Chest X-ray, AP view. Patient: 81 years old, sex F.
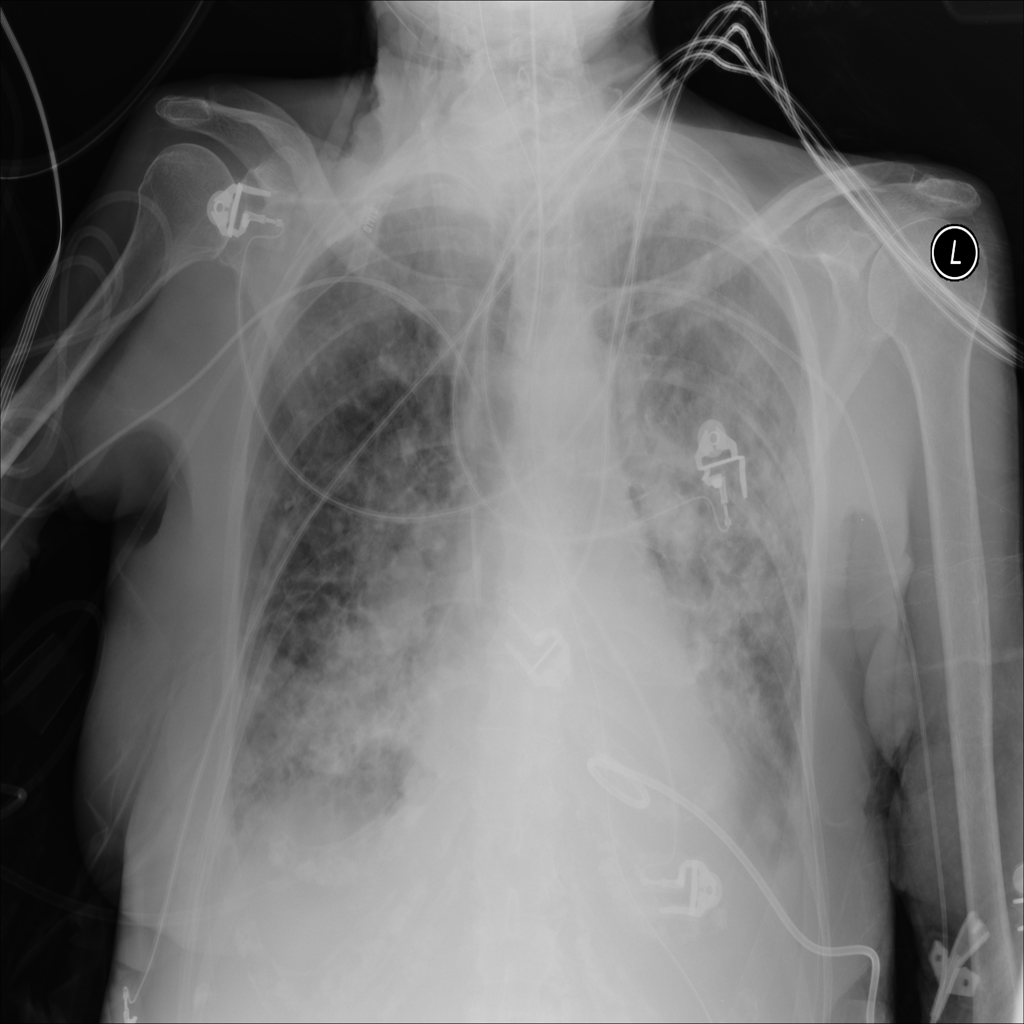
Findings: Infiltration